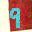
Label: 9